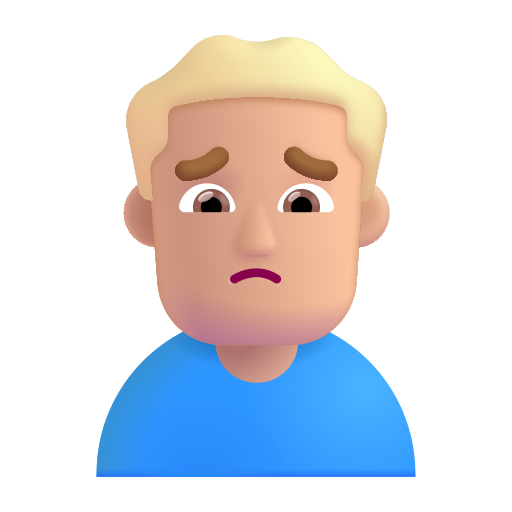
man frowning color  light